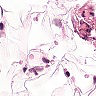
Metastatic tissue present: no